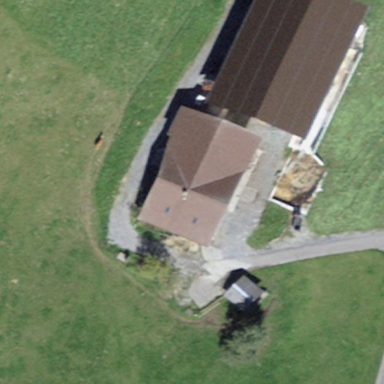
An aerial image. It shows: Farm building.